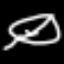
Label: leaf